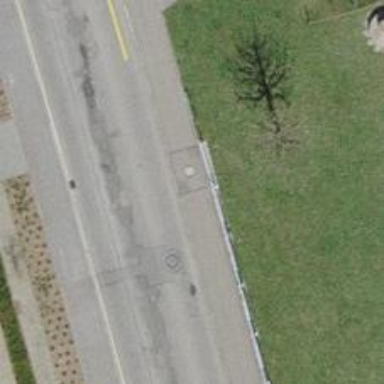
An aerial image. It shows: Sidewalk.